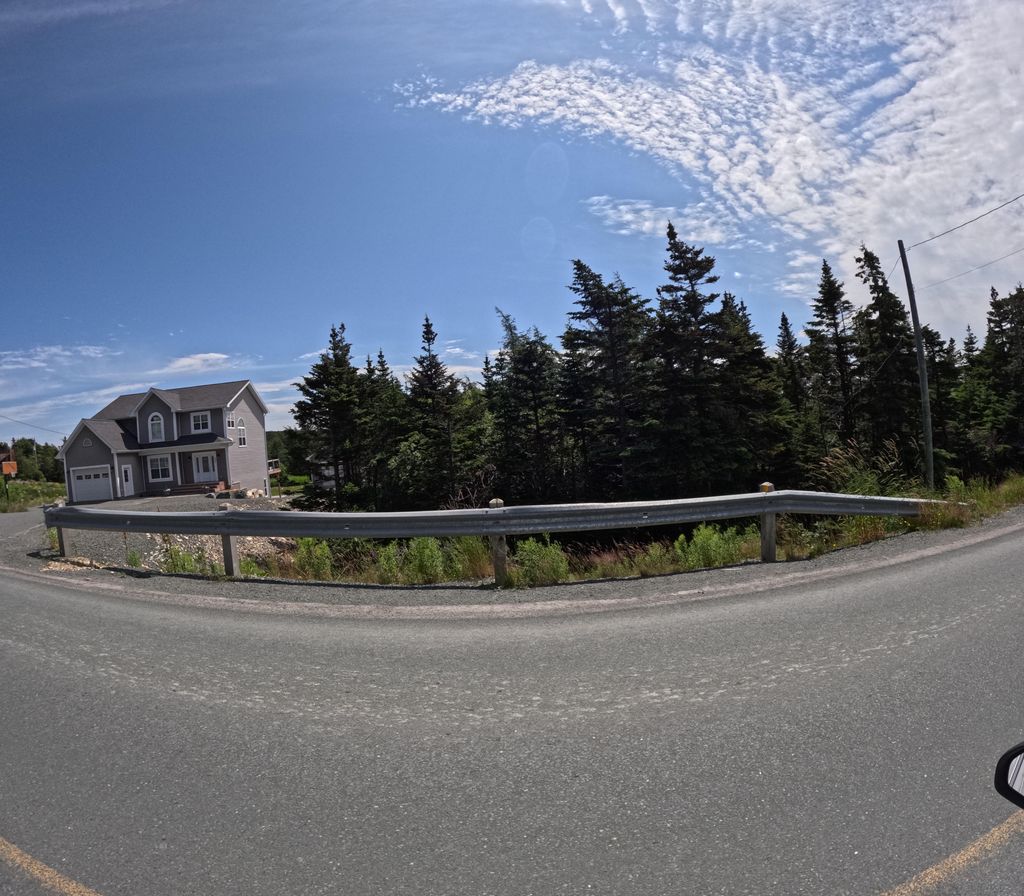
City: st_johns